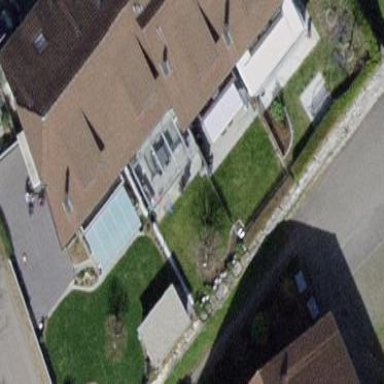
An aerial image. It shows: Residential garden.